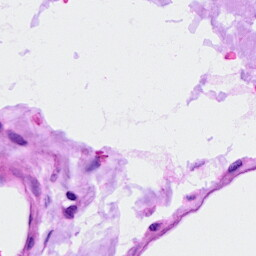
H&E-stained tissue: Ovarian